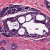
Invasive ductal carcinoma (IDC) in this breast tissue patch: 0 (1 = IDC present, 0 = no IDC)